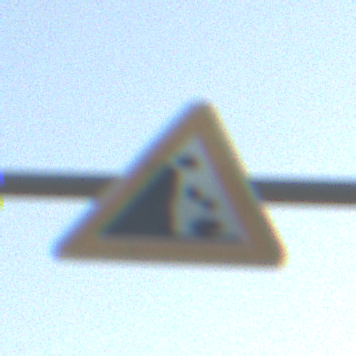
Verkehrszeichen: SteinschlagLinks
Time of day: SunriseSunset
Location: Outdoor (Special)
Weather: Clear
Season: NotSpecified
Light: Natural